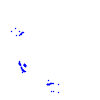
Particle: proton